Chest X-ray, AP view. Patient: 56 years old, sex F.
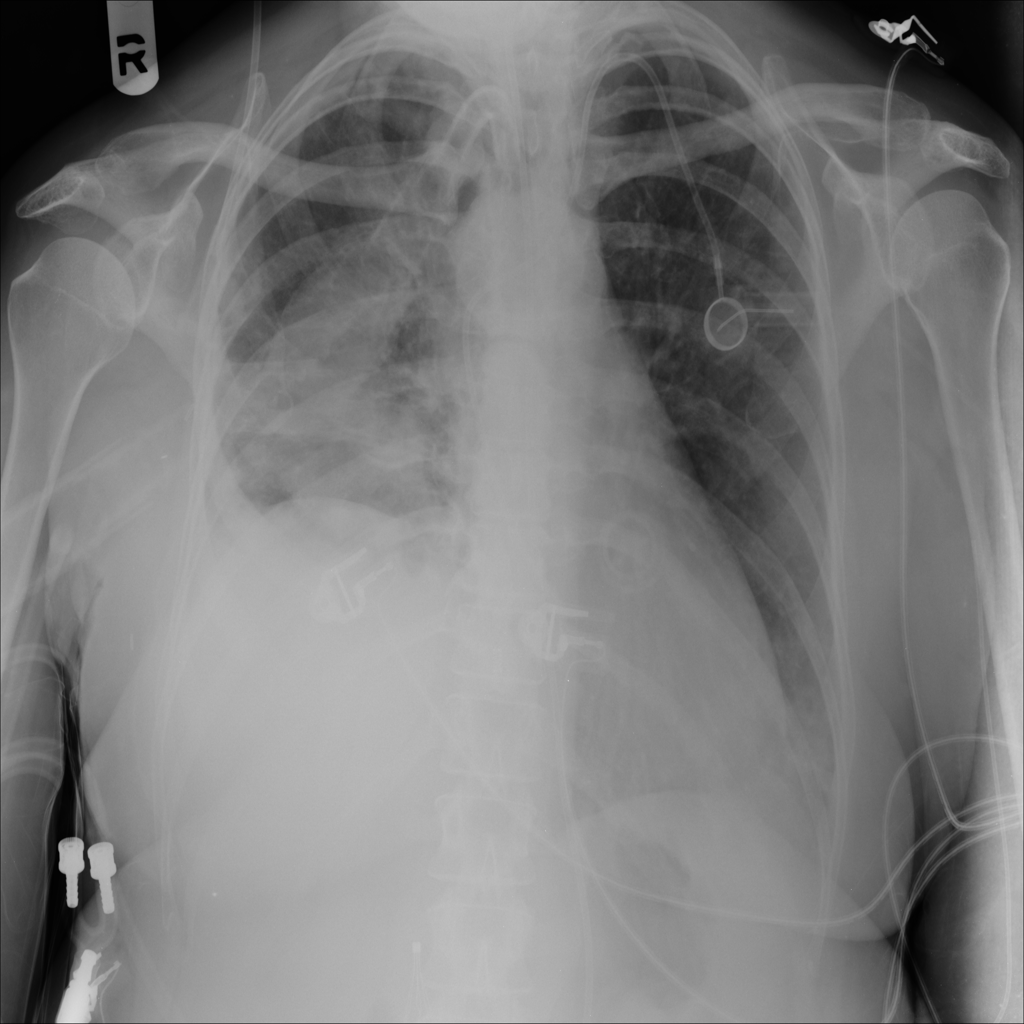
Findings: Infiltration